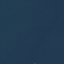
Land use / land cover: SeaLake